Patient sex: M
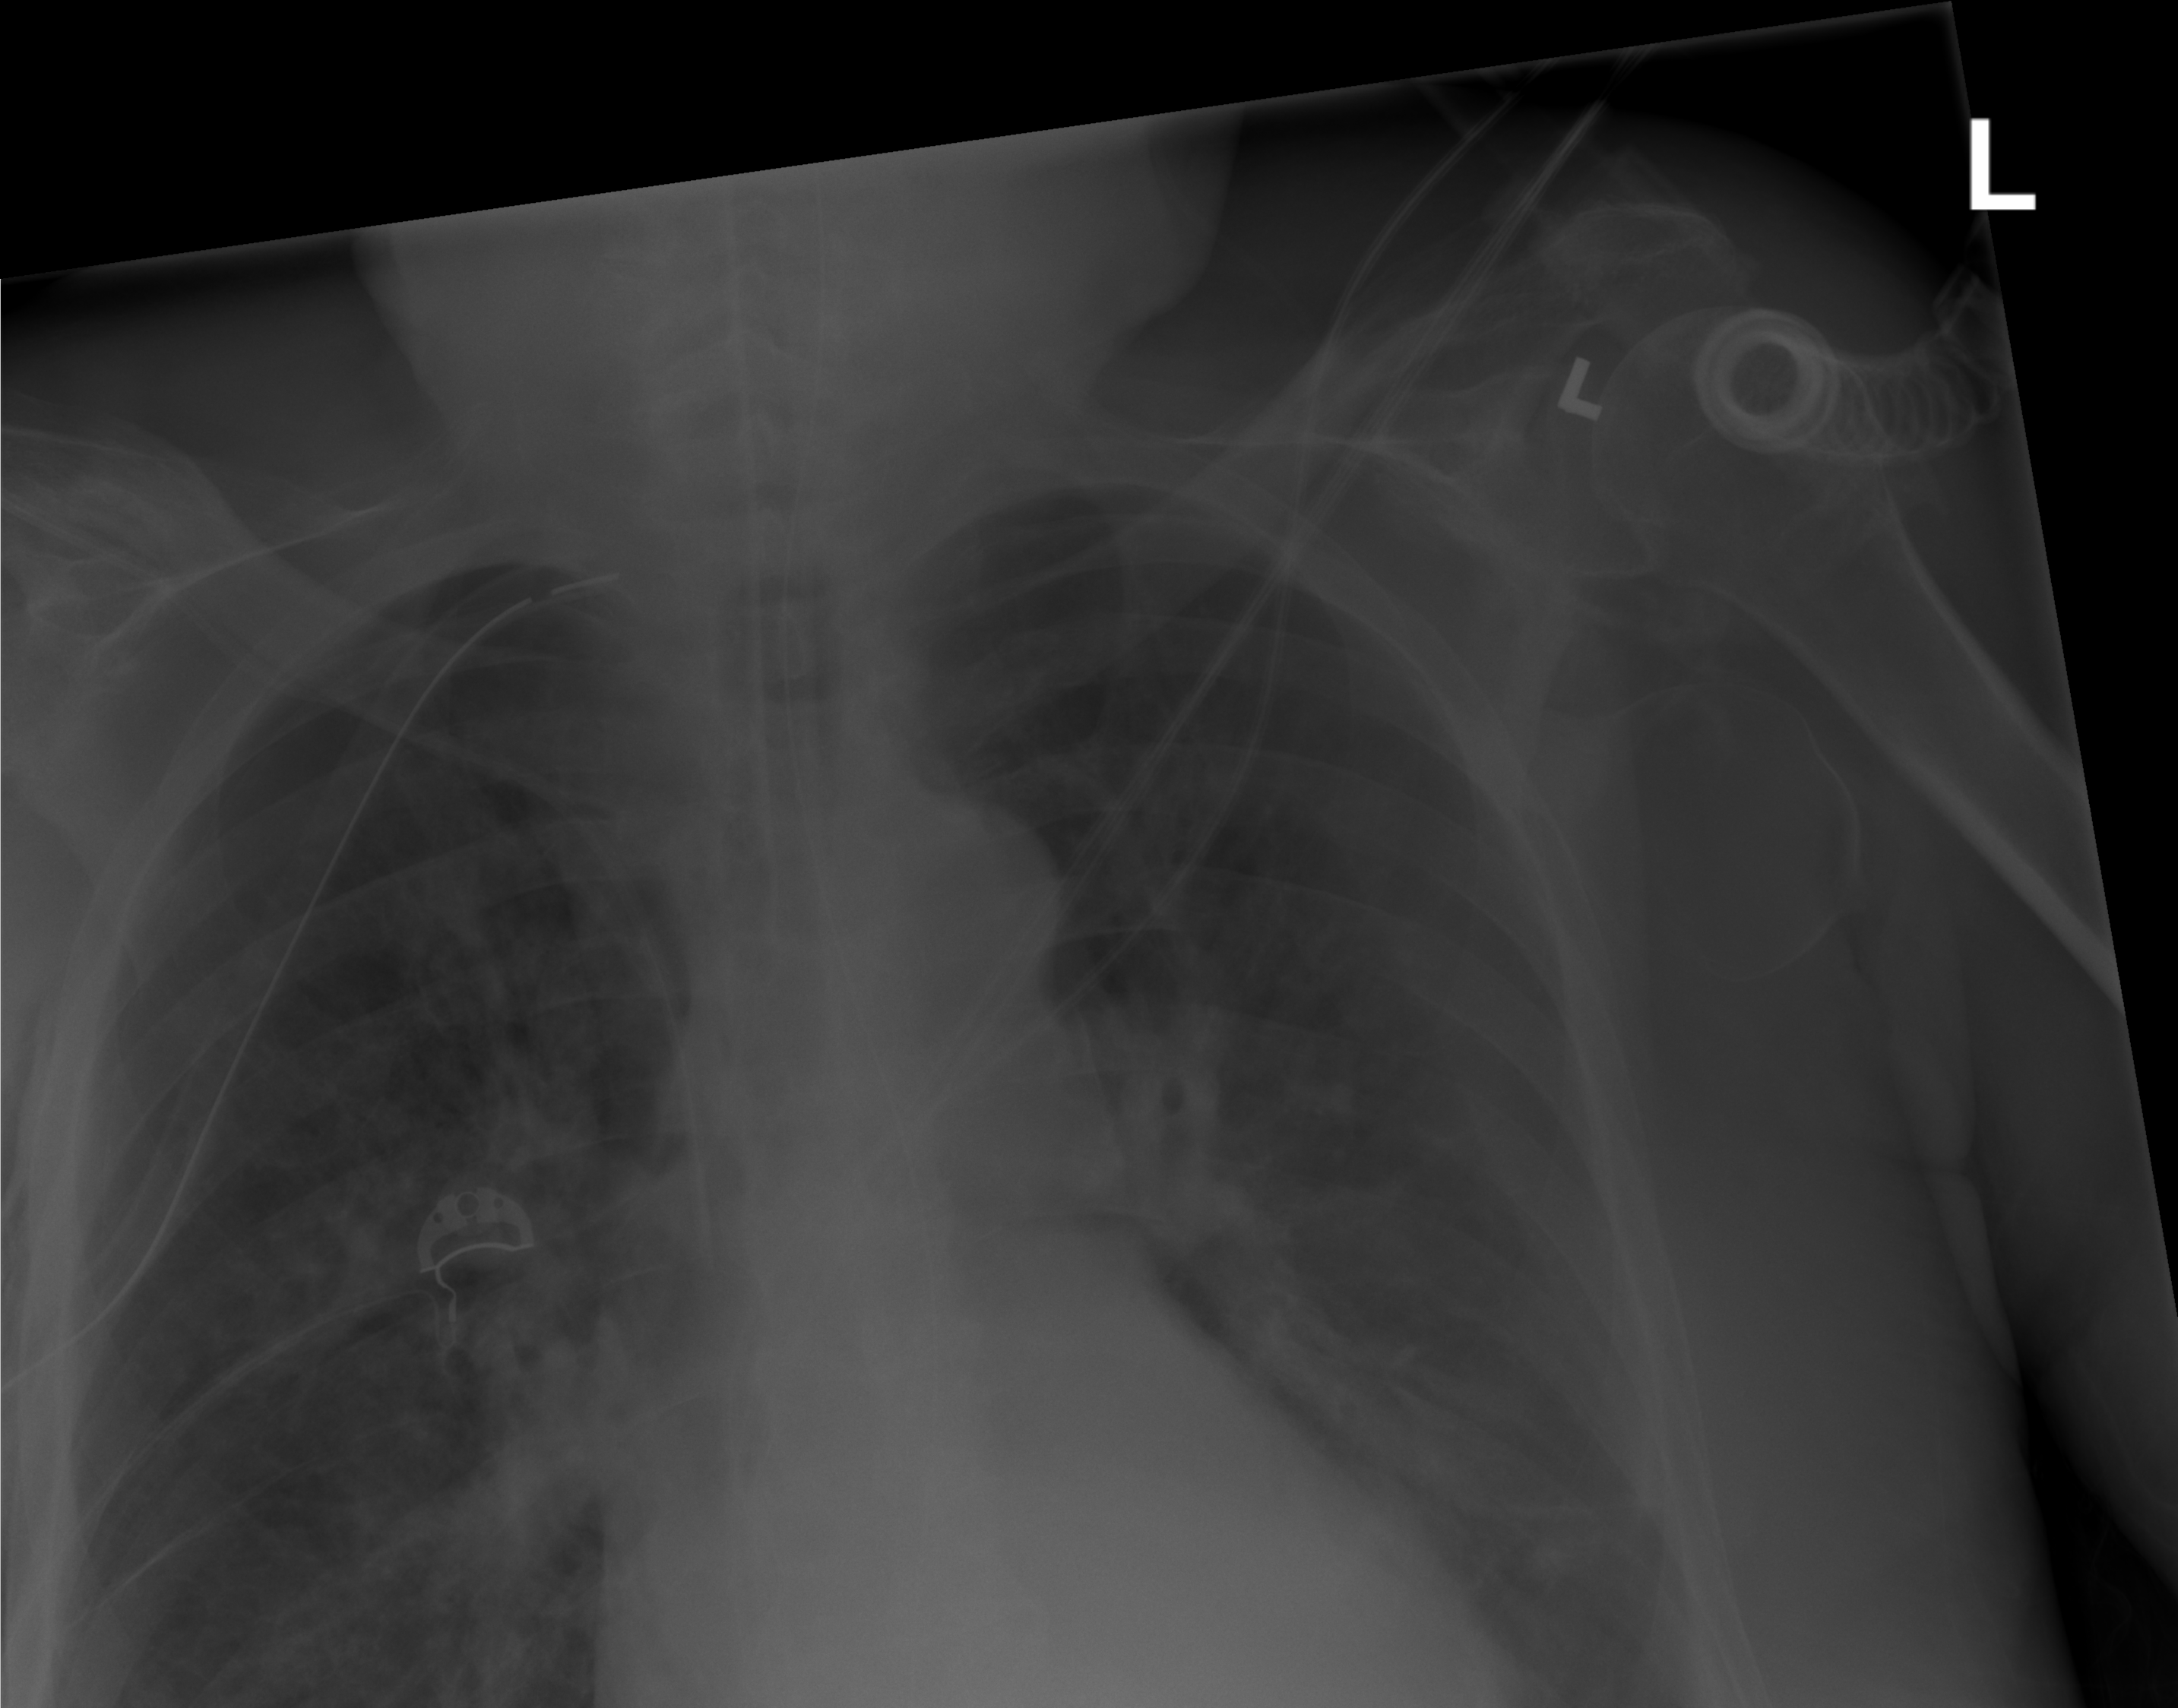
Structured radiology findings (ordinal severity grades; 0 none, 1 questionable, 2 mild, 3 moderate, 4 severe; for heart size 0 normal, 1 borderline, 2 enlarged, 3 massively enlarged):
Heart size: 0
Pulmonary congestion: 3
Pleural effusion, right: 0
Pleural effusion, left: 2
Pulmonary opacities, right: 0
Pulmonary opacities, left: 0
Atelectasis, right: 0
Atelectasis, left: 1